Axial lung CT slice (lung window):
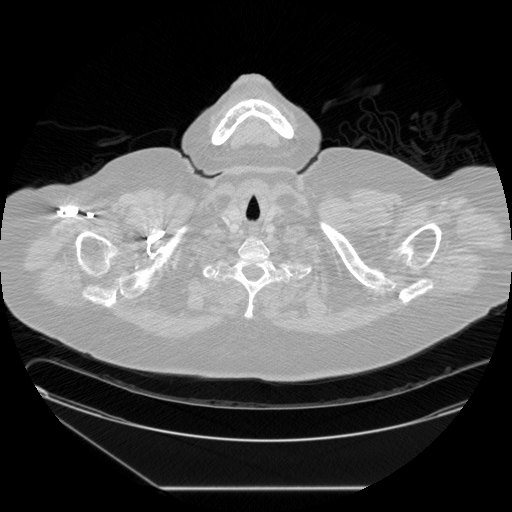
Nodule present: no